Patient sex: M
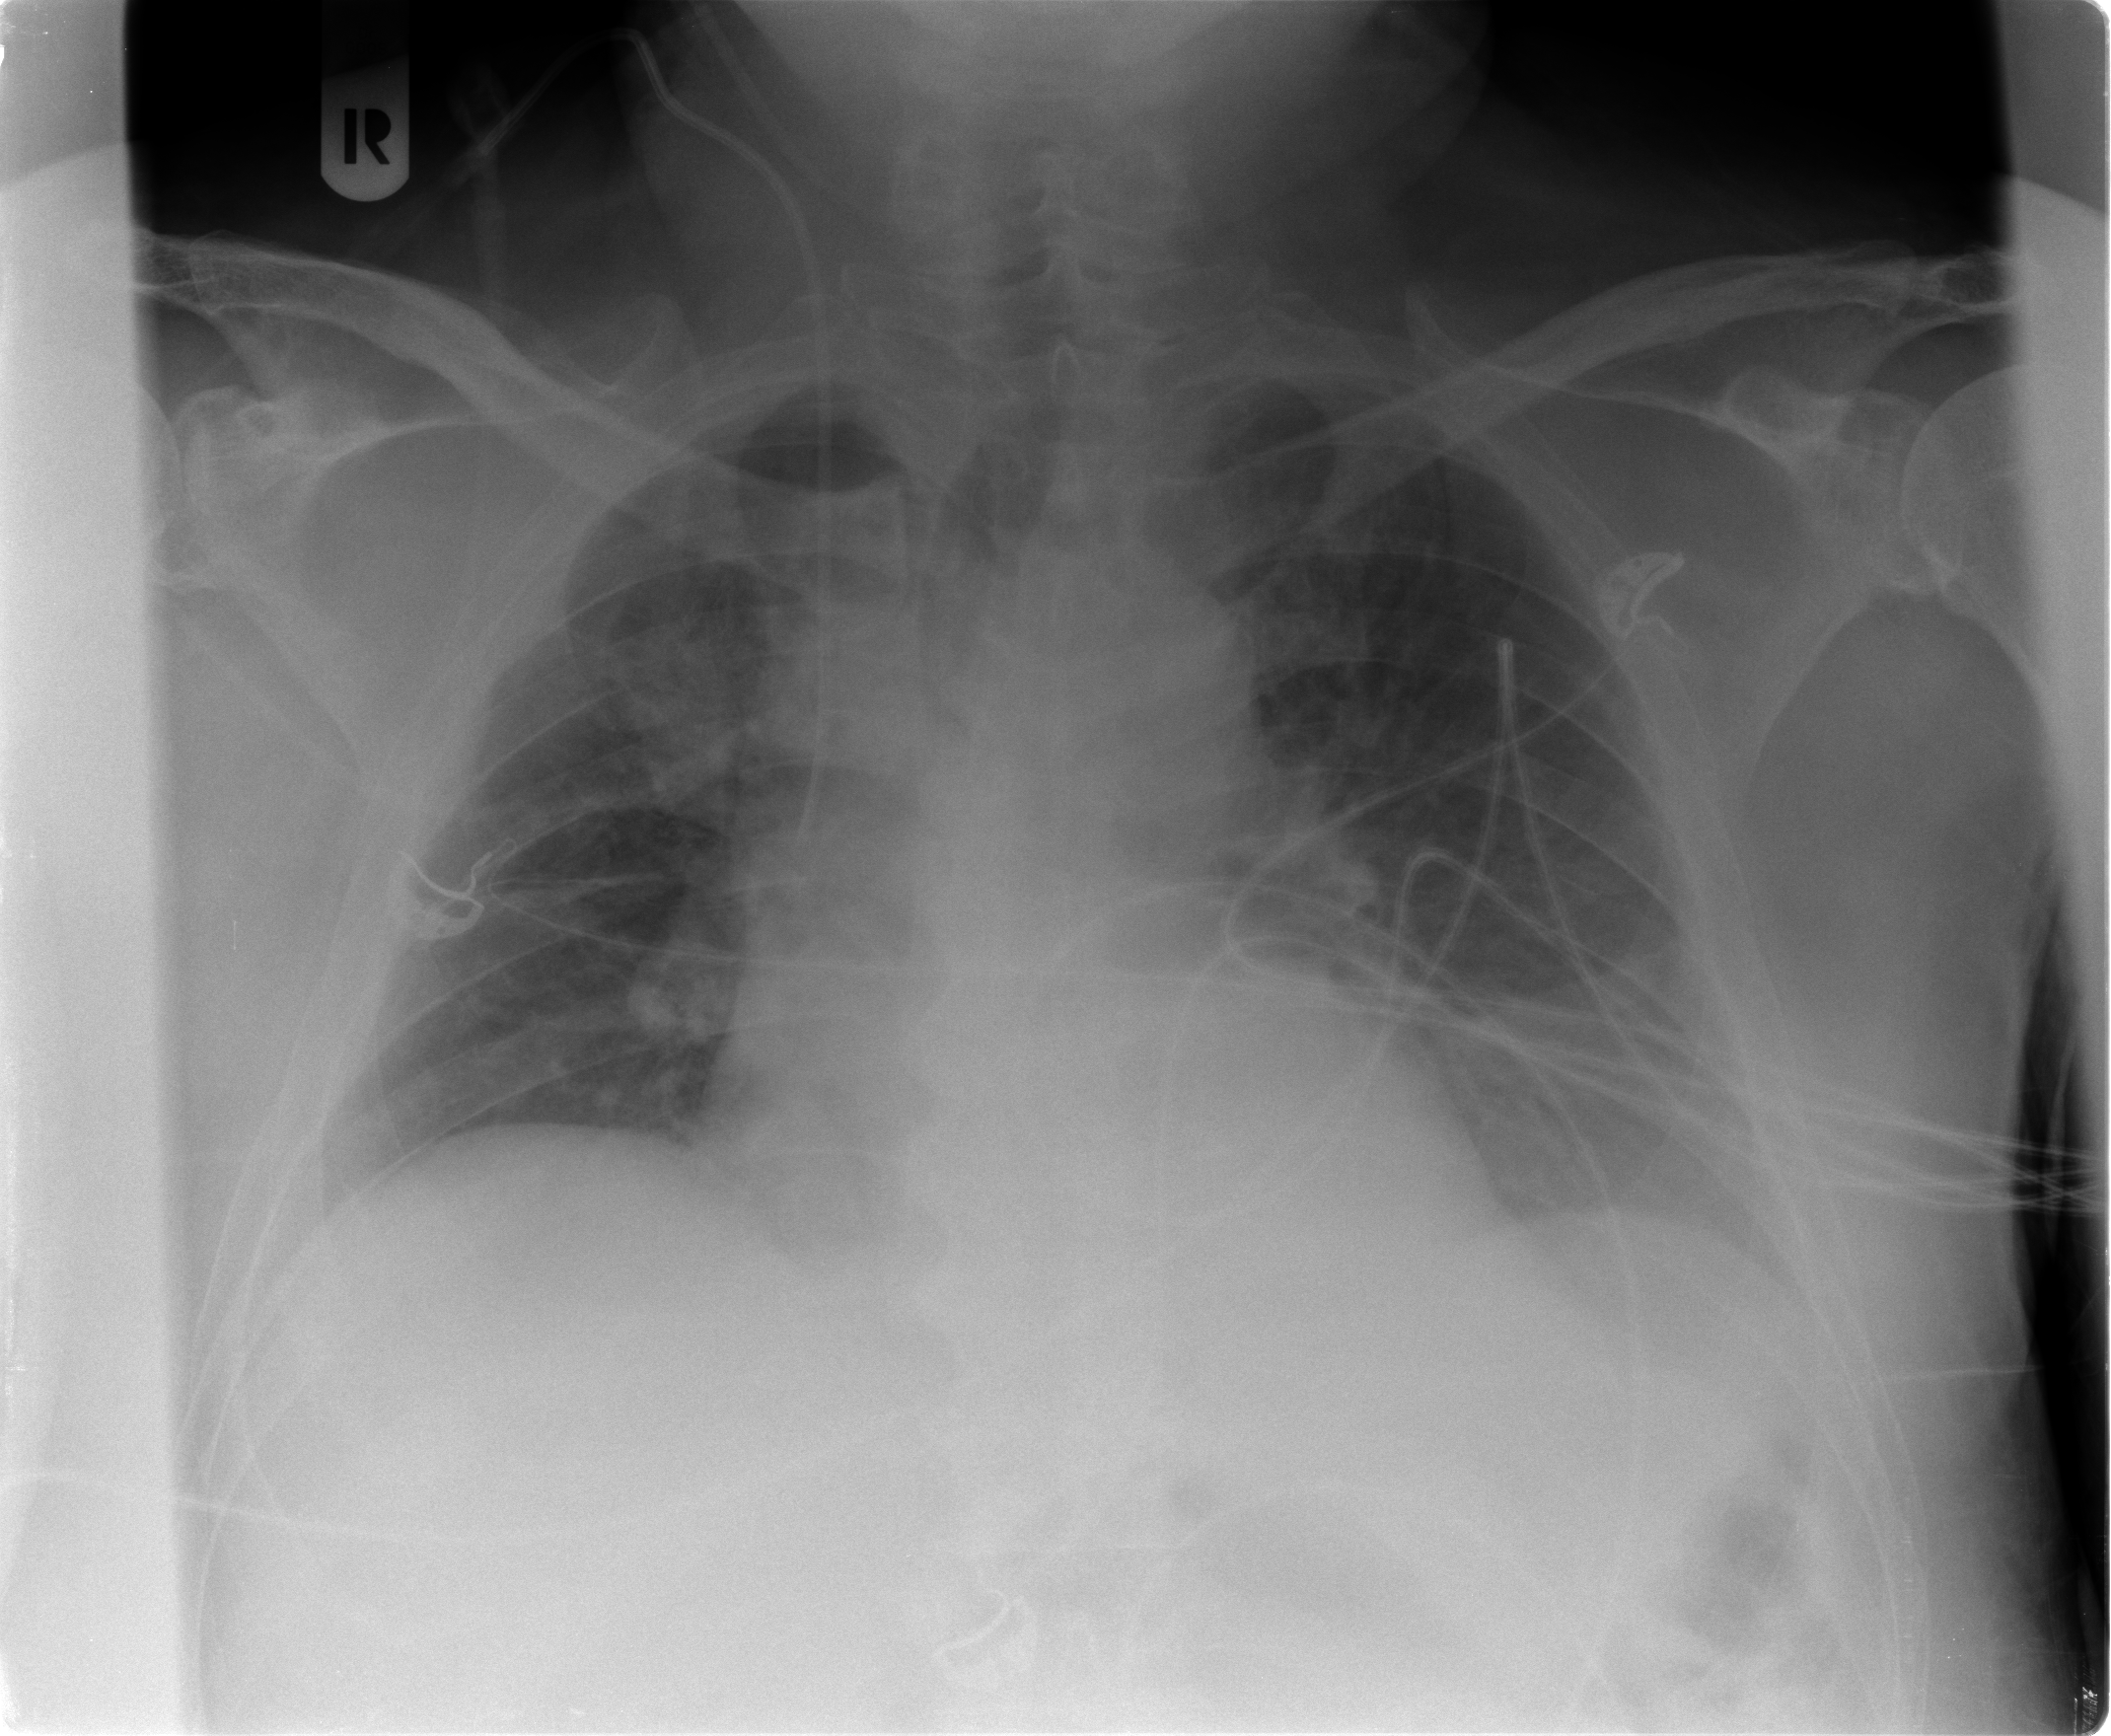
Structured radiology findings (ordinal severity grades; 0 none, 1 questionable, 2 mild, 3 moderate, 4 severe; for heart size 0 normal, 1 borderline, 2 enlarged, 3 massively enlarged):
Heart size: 0
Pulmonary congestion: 1
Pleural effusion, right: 0
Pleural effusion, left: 2
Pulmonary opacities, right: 0
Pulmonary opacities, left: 0
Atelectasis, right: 2
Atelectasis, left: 2